Field crop: maize
Growth stage: 2
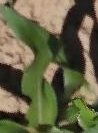
Species: maize